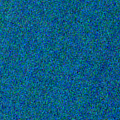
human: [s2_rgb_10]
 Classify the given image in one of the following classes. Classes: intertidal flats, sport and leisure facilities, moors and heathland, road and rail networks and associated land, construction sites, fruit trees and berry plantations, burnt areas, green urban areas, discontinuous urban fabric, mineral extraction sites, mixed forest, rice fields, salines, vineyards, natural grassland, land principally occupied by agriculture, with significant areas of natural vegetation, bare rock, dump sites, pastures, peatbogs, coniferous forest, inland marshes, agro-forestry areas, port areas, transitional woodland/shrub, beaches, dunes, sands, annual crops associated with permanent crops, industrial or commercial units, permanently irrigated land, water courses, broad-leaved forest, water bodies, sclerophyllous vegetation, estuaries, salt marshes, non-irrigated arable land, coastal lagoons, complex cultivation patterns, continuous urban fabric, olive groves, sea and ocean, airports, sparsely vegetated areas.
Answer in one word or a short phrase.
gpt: sea and ocean